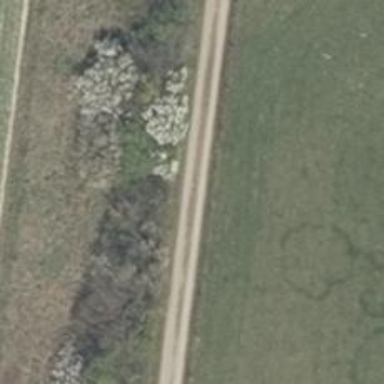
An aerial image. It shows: Gravel track with Grade 3 quality.